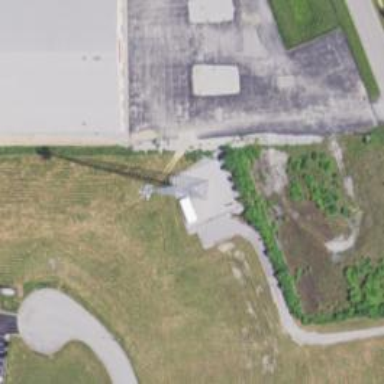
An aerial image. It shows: Man-made mast used for communication purposes.